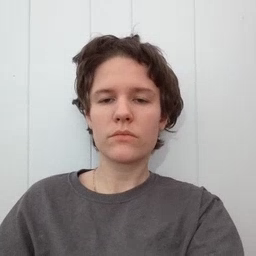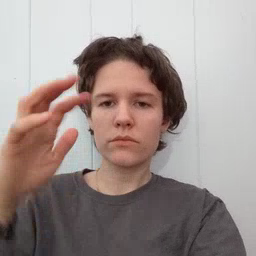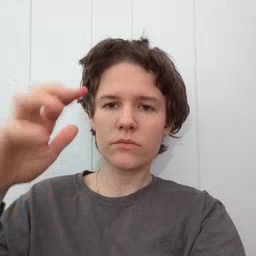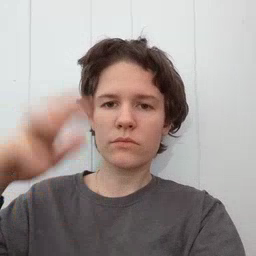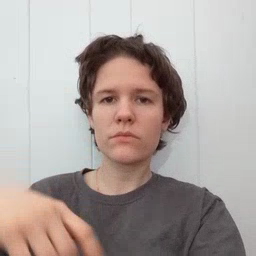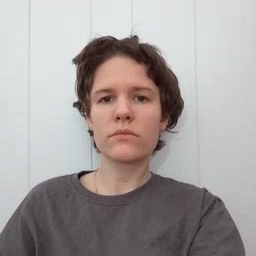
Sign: rain